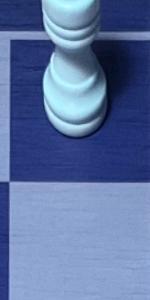
Label: Empty